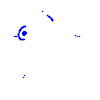
Particle: electron